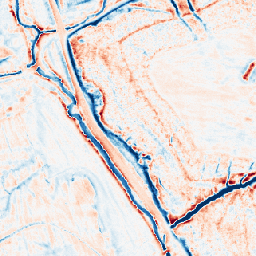
Category: edge_preserving
Decomposition family: anisotropic_diffusion
Decomposition parameters: iterations: 50
kappa: 10
gamma: 0.1
Upsampling method: area
Upsampling parameters: scale: 8
Upsampling scale: 8